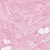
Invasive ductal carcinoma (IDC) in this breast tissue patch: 0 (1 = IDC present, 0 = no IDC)